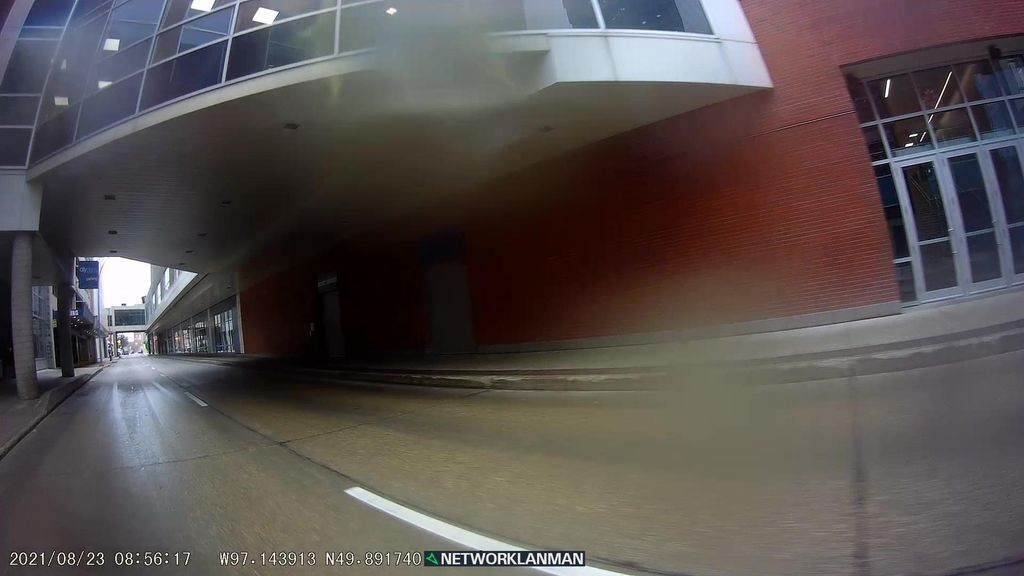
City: winnipeg